Question: I'm in the process of attempting to use the camera and some motion tracking AS3 classes to detect movement in front of a ViewSonic Smart Display, for the sake of a demo. I've gotten the app and detection to function on other Android devices, but the 'Smart Display' is presenting me with some odd issues.
Taking a long shot that someone might've encountered this, but this is the very simple camera set up code I reduced the issue down to:
'''
var camera = Camera.getCamera();
camera.setMode(stage.stageWidth, stage.stageHeight, 30, true);
var video:Video = new Video(stage.stageWidth, stage.stageHeight);
video.attachCamera(camera);
'''
My problem lies at the point of "video.attachCamera"
For some reason, this device takes this function as "Display the video in a tiny window in the upper right hand corner" and ignores all other code, dominating the screen with blank black, and a tiny (maybe 40x20px square) of video stream.
Image of it occuring...

Any help is much appreciated, thanks
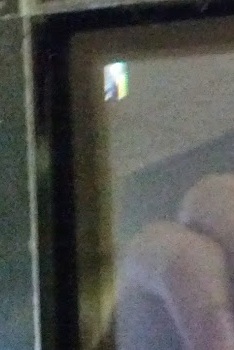
Answer: The problem might be the values that you are passing to the camera with the 'setMode()' method. You are trying to set the camera to capture at the width/height of the stage.
The camera likely does not have such a capture resolution, and as the <URL> states, it will try to find something that is close to what you have specified:
> Sets the camera capture mode to the native mode that best meets the specified requirements. If the camera does not have a native mode that matches all the parameters you pass, the runtime selects a capture mode that most closely synthesizes the requested mode. This manipulation may involve cropping the image and dropping frames.
Now, it is granted that you would expect Flash to have picked a resolution that is bigger than what is shown in your screenshot. But given the myriad of camera devices/drivers, it's possible this is not working too well in your case.
You might start off by experimenting w/more typical resolutions to capture the video: 480x320, 640x480, 800x600, or at the most 1024x768. Most applications on the web probably use the first or second capture resolutions.
So change:
'''
camera.setMode(stage.stageWidth, stage.stageHeight, 30, true);
'''
To:
'''
camera.setMode(640, 480, 30, true);
'''
Note you can display the video in any size you want, but the capture resolutions you can use depend on your camera hardware/drivers/OS/etc. Typical resolutions have a 4:3 aspect ratio and are relatively small (not the full dimensions of the screen/stage). The capture resolution you use affects the quality of video and the amount of network bandwidth you need to stream the video. Generally (for streaming), you want to use a big capture resolution, but maybe it's not so important in your motion capture use case.